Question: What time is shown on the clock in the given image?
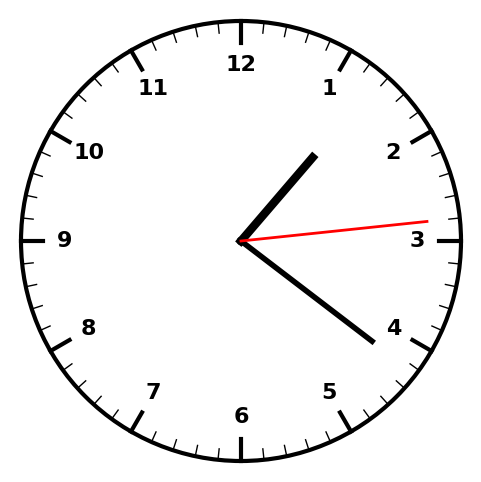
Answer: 01:21:14